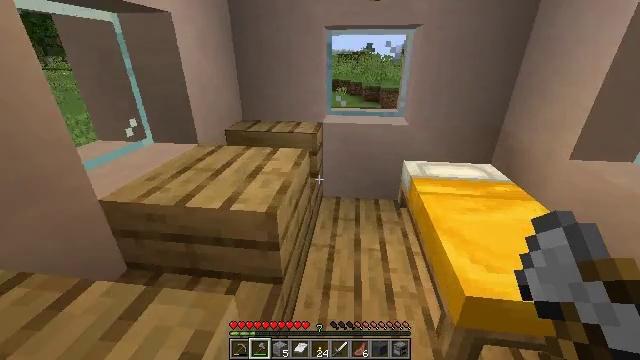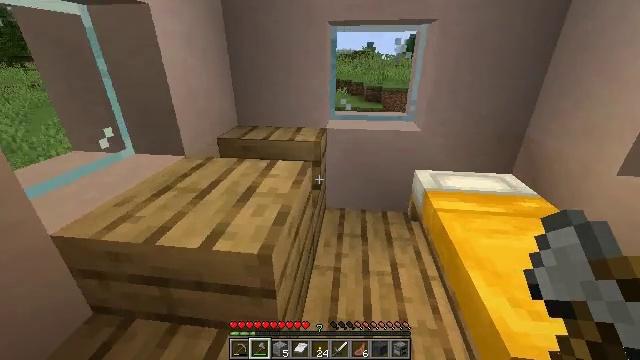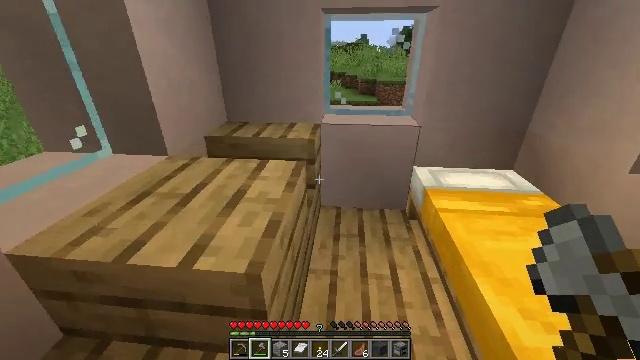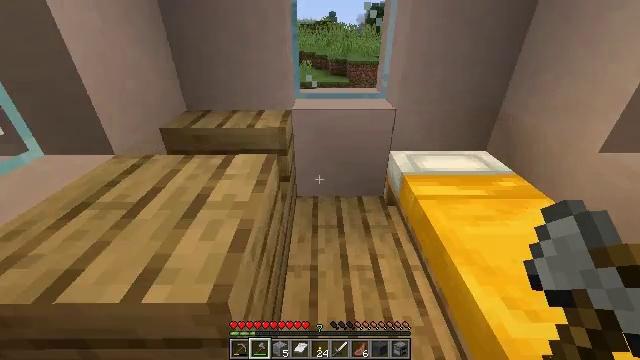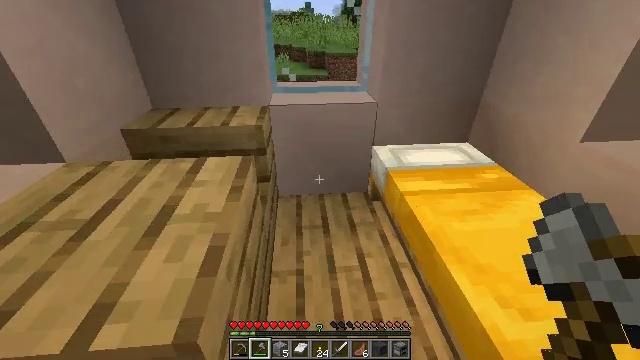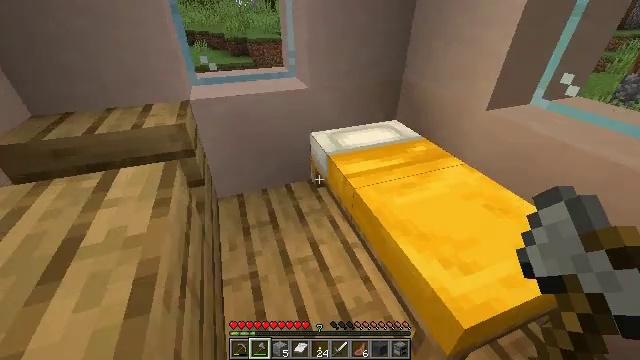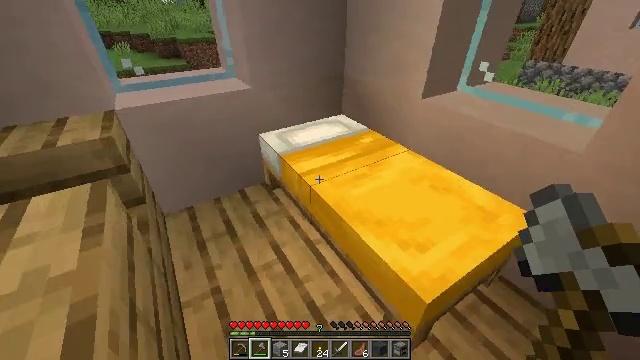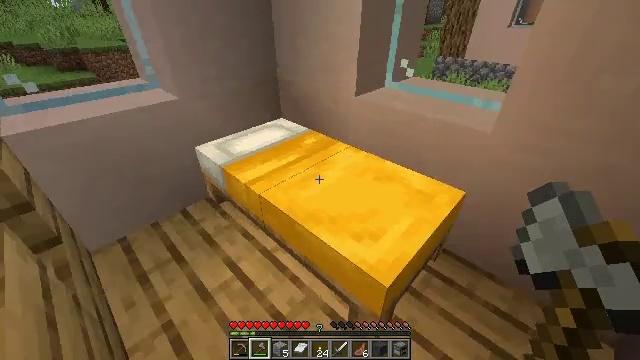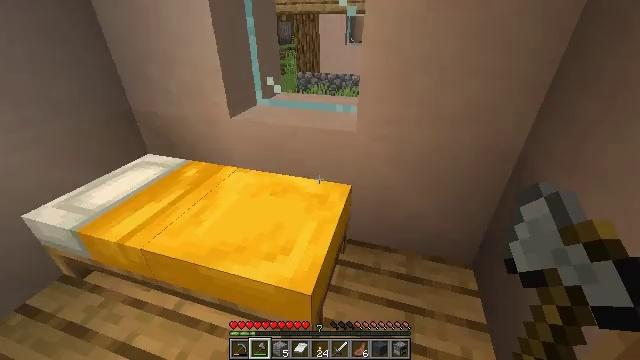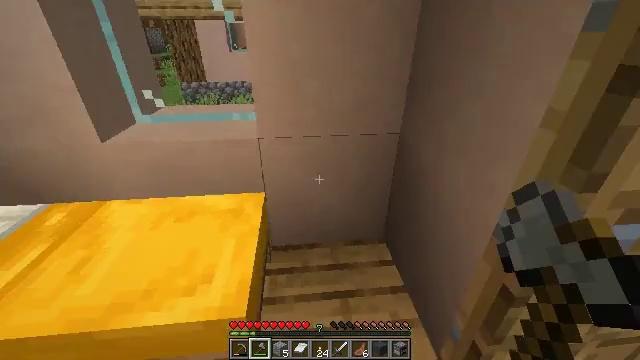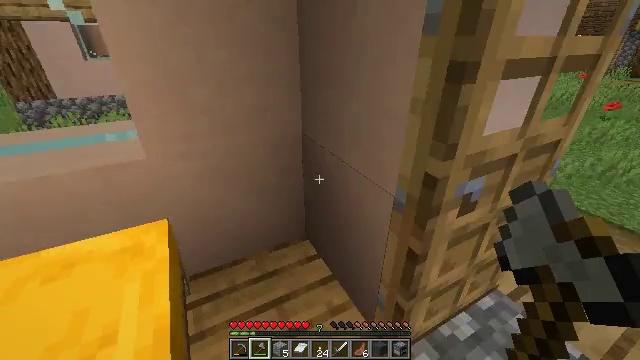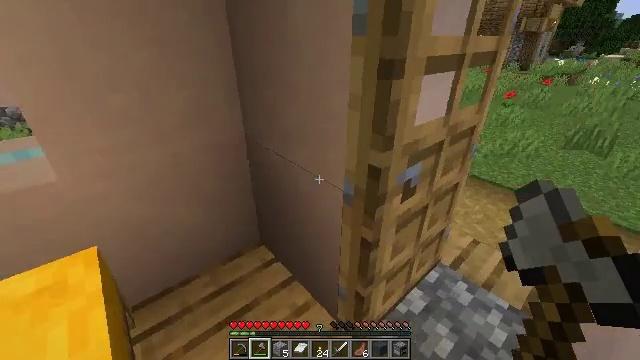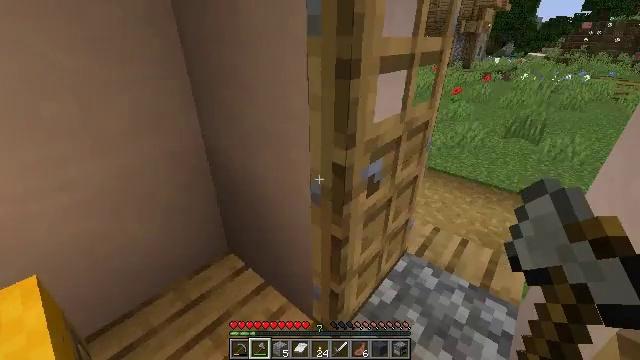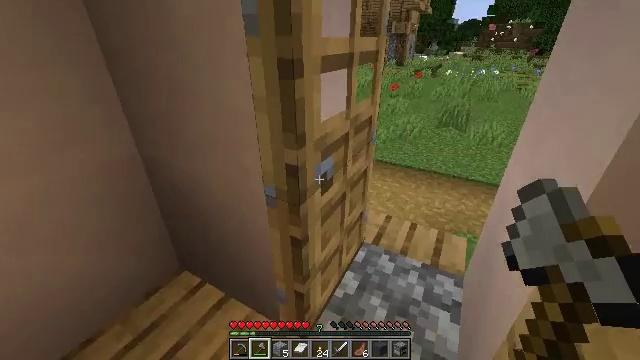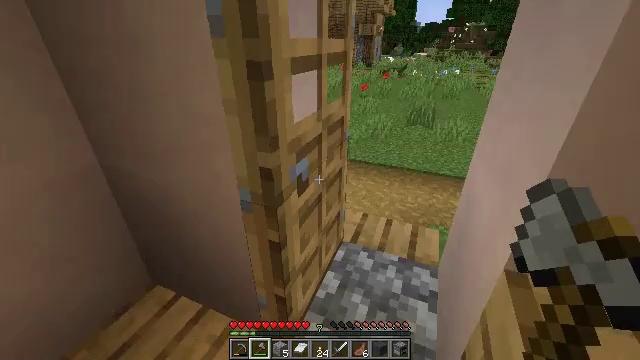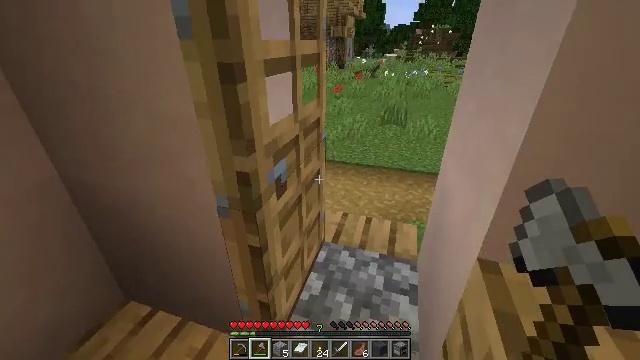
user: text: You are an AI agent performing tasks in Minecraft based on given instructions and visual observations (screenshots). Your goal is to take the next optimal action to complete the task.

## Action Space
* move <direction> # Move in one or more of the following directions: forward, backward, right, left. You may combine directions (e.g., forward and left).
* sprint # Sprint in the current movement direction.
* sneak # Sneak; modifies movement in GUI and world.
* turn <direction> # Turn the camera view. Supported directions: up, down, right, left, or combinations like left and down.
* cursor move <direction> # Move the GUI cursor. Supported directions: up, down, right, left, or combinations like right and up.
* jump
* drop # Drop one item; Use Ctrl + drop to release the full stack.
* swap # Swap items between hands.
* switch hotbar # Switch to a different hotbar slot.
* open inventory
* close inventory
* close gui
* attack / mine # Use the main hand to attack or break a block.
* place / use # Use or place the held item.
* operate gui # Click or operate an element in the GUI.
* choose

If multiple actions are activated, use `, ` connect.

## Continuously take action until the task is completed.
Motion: motion action
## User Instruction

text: Collect clay by holding down the left mouse button.
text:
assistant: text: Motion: move forward
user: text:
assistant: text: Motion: move forward, turn right and down
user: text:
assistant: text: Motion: turn right and down
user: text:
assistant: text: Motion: turn right and down
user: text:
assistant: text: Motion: turn right and down
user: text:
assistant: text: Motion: turn right
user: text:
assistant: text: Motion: turn right
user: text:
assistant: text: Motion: turn right and up
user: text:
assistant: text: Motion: turn right and up
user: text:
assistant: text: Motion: turn right
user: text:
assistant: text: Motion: turn right
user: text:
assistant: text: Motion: turn right
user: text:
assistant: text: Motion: turn right
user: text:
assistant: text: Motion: turn right
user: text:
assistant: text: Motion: turn right
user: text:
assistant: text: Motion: move forward
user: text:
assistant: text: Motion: move forward, turn right
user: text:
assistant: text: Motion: move forward
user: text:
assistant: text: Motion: move forward
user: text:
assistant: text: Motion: move forward
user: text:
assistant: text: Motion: move forward, turn up
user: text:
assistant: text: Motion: move forward, turn up
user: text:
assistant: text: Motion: move forward, turn up
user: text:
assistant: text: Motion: move forward
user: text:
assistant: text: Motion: move forward, turn right and up
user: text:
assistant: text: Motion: move forward, turn right and up
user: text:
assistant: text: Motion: move forward, turn right
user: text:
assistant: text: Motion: move forward
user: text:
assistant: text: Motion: move forward
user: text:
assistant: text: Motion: move forward